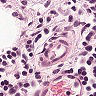
Metastatic tissue present: no